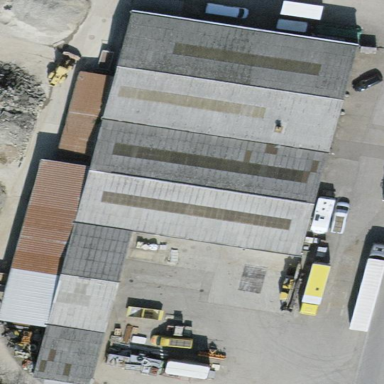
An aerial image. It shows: Industrial building.